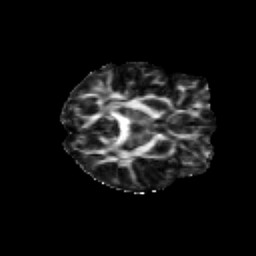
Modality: FA
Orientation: axial
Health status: healthy
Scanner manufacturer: siemens
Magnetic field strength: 3 T
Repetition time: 10 s
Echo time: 0.092 s